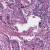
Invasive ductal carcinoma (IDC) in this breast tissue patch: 1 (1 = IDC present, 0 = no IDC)